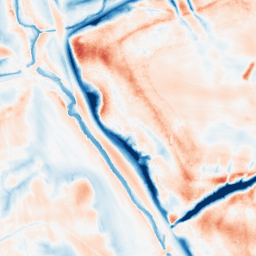
Category: trend_removal
Decomposition family: local_polynomial
Decomposition parameters: window_size: 31
degree: 1
Upsampling method: sinc_hamming
Upsampling parameters: scale: 2
kernel_size: 8
Upsampling scale: 2